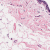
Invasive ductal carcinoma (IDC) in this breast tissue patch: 0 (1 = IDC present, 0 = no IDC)